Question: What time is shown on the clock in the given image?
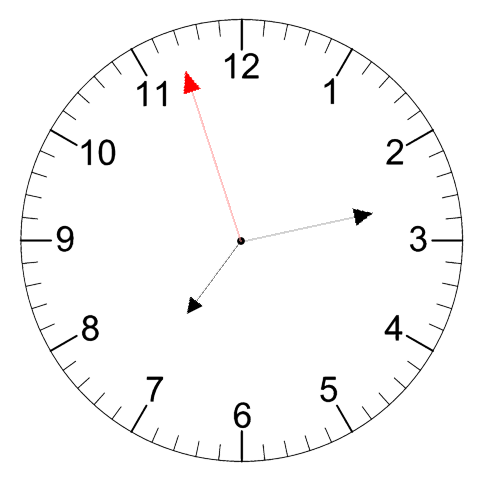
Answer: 07:12:57